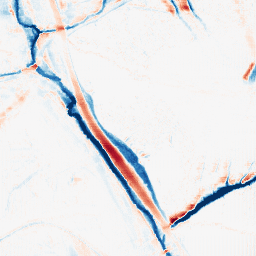
Category: morphological
Decomposition family: morphological_ellipse
Decomposition parameters: operation: average
width: 10
height: 20
Upsampling method: fft_zeropad
Upsampling parameters: scale: 4
Upsampling scale: 4